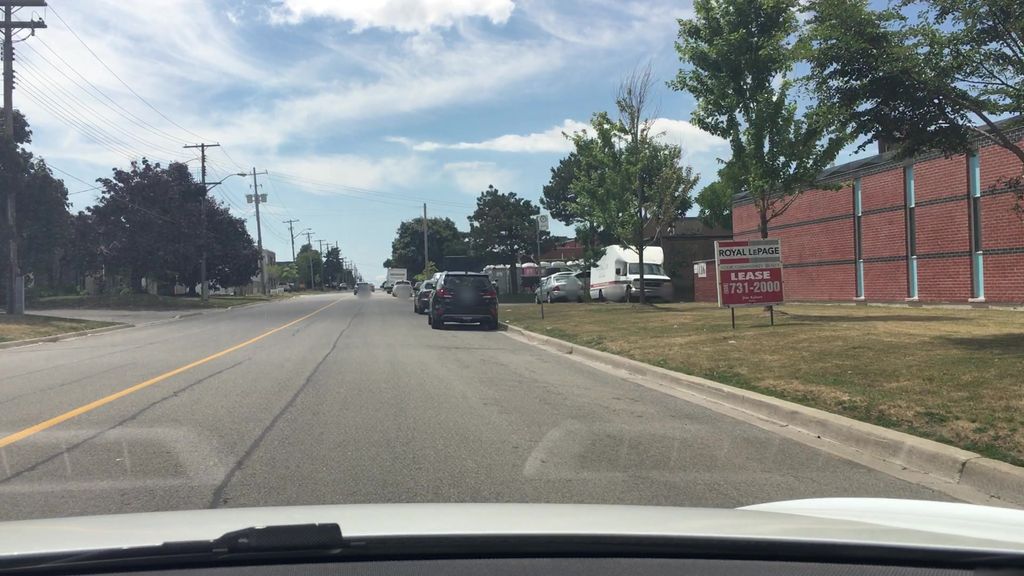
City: toronto